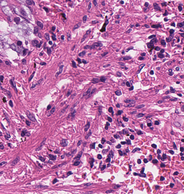
Tumor epithelial tissue: no
Tumor-associated stroma tissue: yes
Normal tissue: no